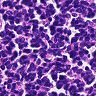
Metastatic tissue present: no